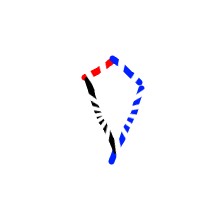
Shape: kite